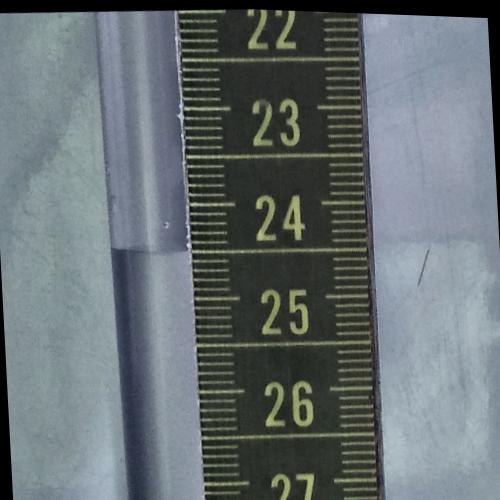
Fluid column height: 24.5 cm